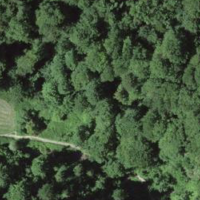
EUNIS habitat code: 41
Species observed at this site:
Chrysosplenium alternifolium
Petasites albus